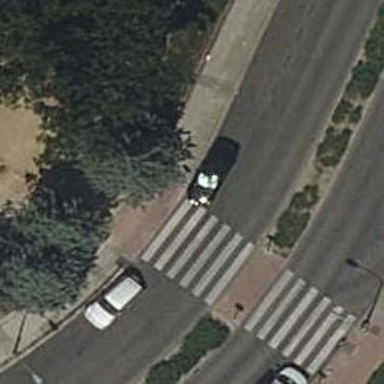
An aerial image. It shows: Marked road crossing with traffic calming table.